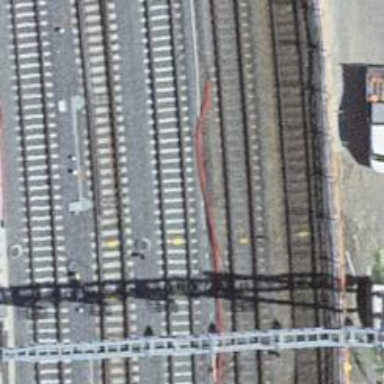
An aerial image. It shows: Single-track electrified railway siding with contact line.